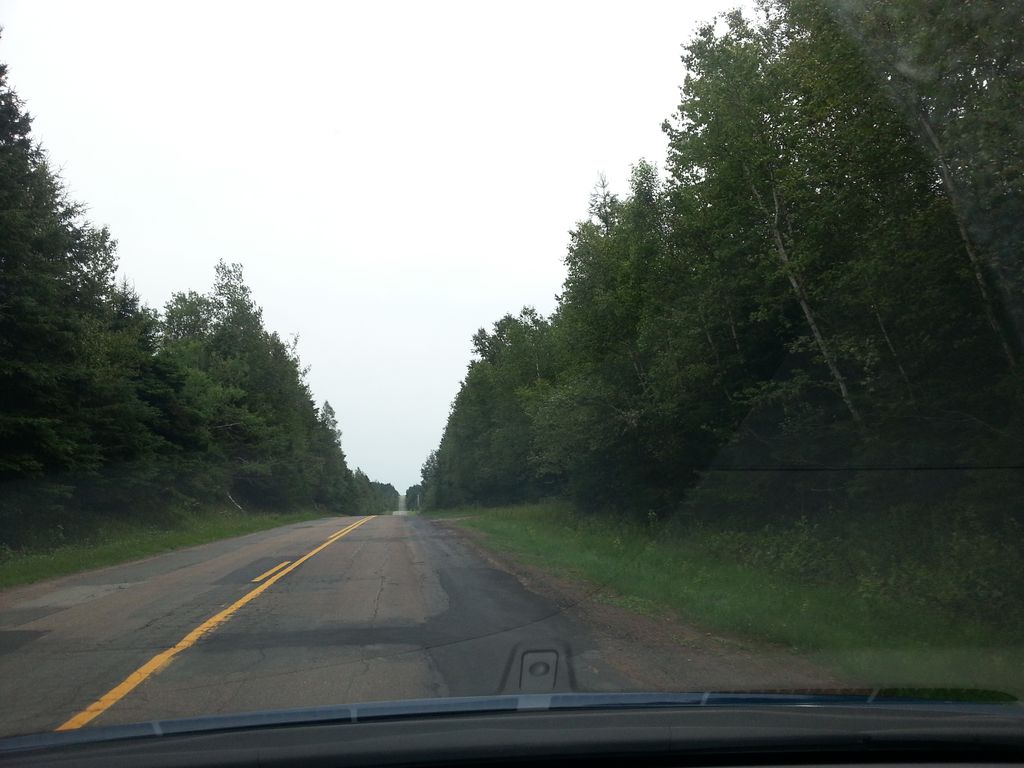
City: charlottetown